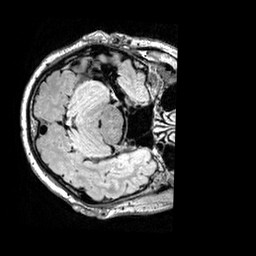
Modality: FLAIR
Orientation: axial
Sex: male
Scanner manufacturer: siemens
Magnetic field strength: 3 T
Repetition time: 5 s
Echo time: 0.395 s